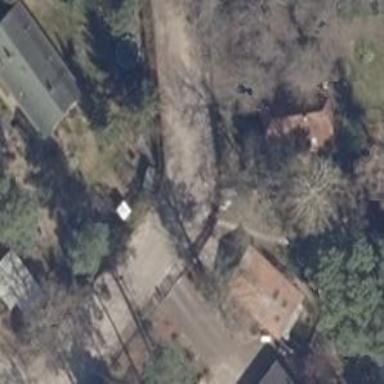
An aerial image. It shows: Residential road without sidewalk.